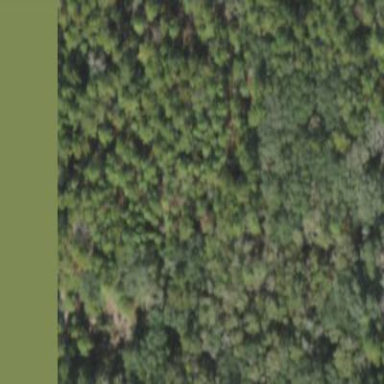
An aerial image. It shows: Woodland consisting mainly of needle-leaved trees.